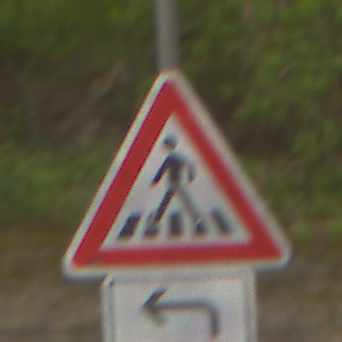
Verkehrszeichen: FussgaengerueberwegRechts
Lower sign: RichtungsangabeDurchPfeile2
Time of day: MorningAfternoon
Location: Outdoor (Nature)
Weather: Overcast
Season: NotSpecified
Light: Natural